Question: I want to add 4 UITableViews on my scrollview and poppulate them with some different arrays(let's say i have one array for each). I have added this scrollview too to my 'self.view'(i do this stuff on a UIViewController class). How can i populate my Tableviews can anyone help please?
here is a screen shot;

Here is the interface of my UIViewControllerClass
'''
#import <UIKit/UIKit.h>
@interface MainMenu : UIViewController<UITableViewDelegate>
@property (retain, nonatomic) IBOutlet UIScrollView *scrollView;
@property (retain, nonatomic) IBOutlet UITableView *group1;
@property (retain, nonatomic) IBOutlet UITableView *group2;
@property (retain, nonatomic) IBOutlet UITableView *group3;
@property (retain, nonatomic) IBOutlet UITableView *group4;
@end//i drag/dropped from IB, so there is no problem with synthesizes..
'''
I want to populate these tableview with different arrays, how to handle this situation..? Thanks a lot
Additional Note; i tried something like this but no effect:
'''
- (UITableViewCell *)tableView:(UITableView *)tableView cellForRowAtIndexPath:(NSIndexPath *)indexPath
{
static NSString *CellIdentifier = @"Cell";
UITableViewCell *cell = [group1 dequeueReusableCellWithIdentifier:CellIdentifier];
if (cell == nil) {
cell = [[[UITableViewCell alloc] initWithStyle:UITableViewCellStyleDefault reuseIdentifier:CellIdentifier] autorelease];
}
NSArray *array=[NSArray arrayWithObjects:@"one",@"two",@"tree", nil];
cell.textLabel.text = [array objectAtIndex:indexPath.row];
return cell;
}
'''
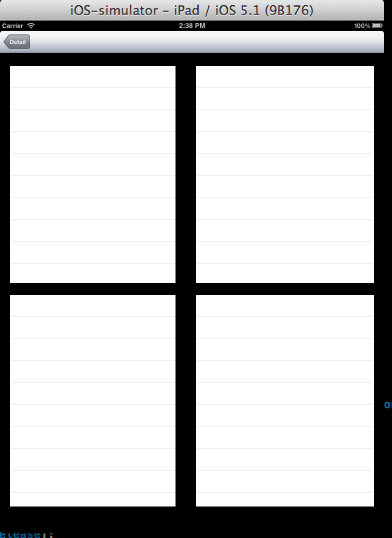
Answer: dude, first you will make the uiviewcontroller de delegate and data source of all 4 tables, after that you will assign a different tag for each table.. and then you will add the delegate and datasource protocols... and the you will implement the datasource and delegate methods like a normal uitableviewcontroller... all these methods receive a Uitableview parameter, so you will test the tag of this table view like:
'''
...
if (tableView.tag == 10) {
//implement the table 1
NSArray *array=[NSArray arrayWithObjects:@"one",@"two",@"tree", nil];
cell.textLabel.text = [array objectAtIndex:indexPath.row];
} else if (tableView.tag == 20) {
//implement the table 2
} else if (tableView.tag == 30) {
//implement the table 3
} else if (tableView.tag == 40) {
//implement the table 4
}
return cell;
'''
this way you will use the same method to do all the table views..